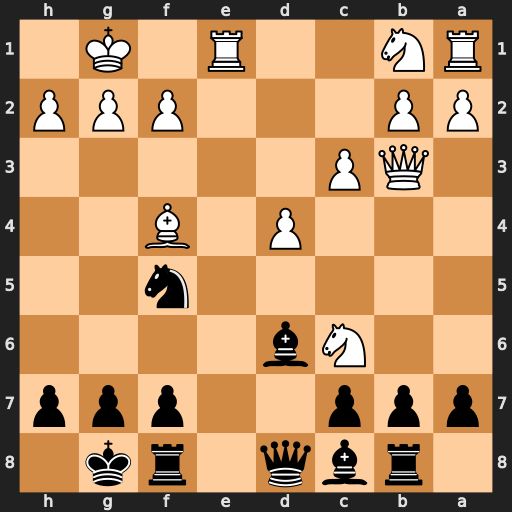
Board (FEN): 1rbq1rk1/ppp2ppp/2Nb4/5n2/3P1B2/1QP5/PP3PPP/RN2R1K1
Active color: b
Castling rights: -
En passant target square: -
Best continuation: bxc6 Qxb8 Bxf4